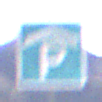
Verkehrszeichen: Parkhaus
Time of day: Midday
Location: Outdoor (Nature)
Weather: Clear
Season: NotSpecified
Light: Natural